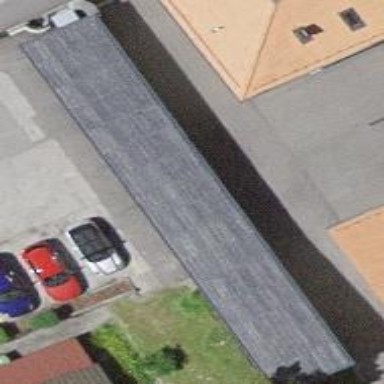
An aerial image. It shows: View of roof of building.